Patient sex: M
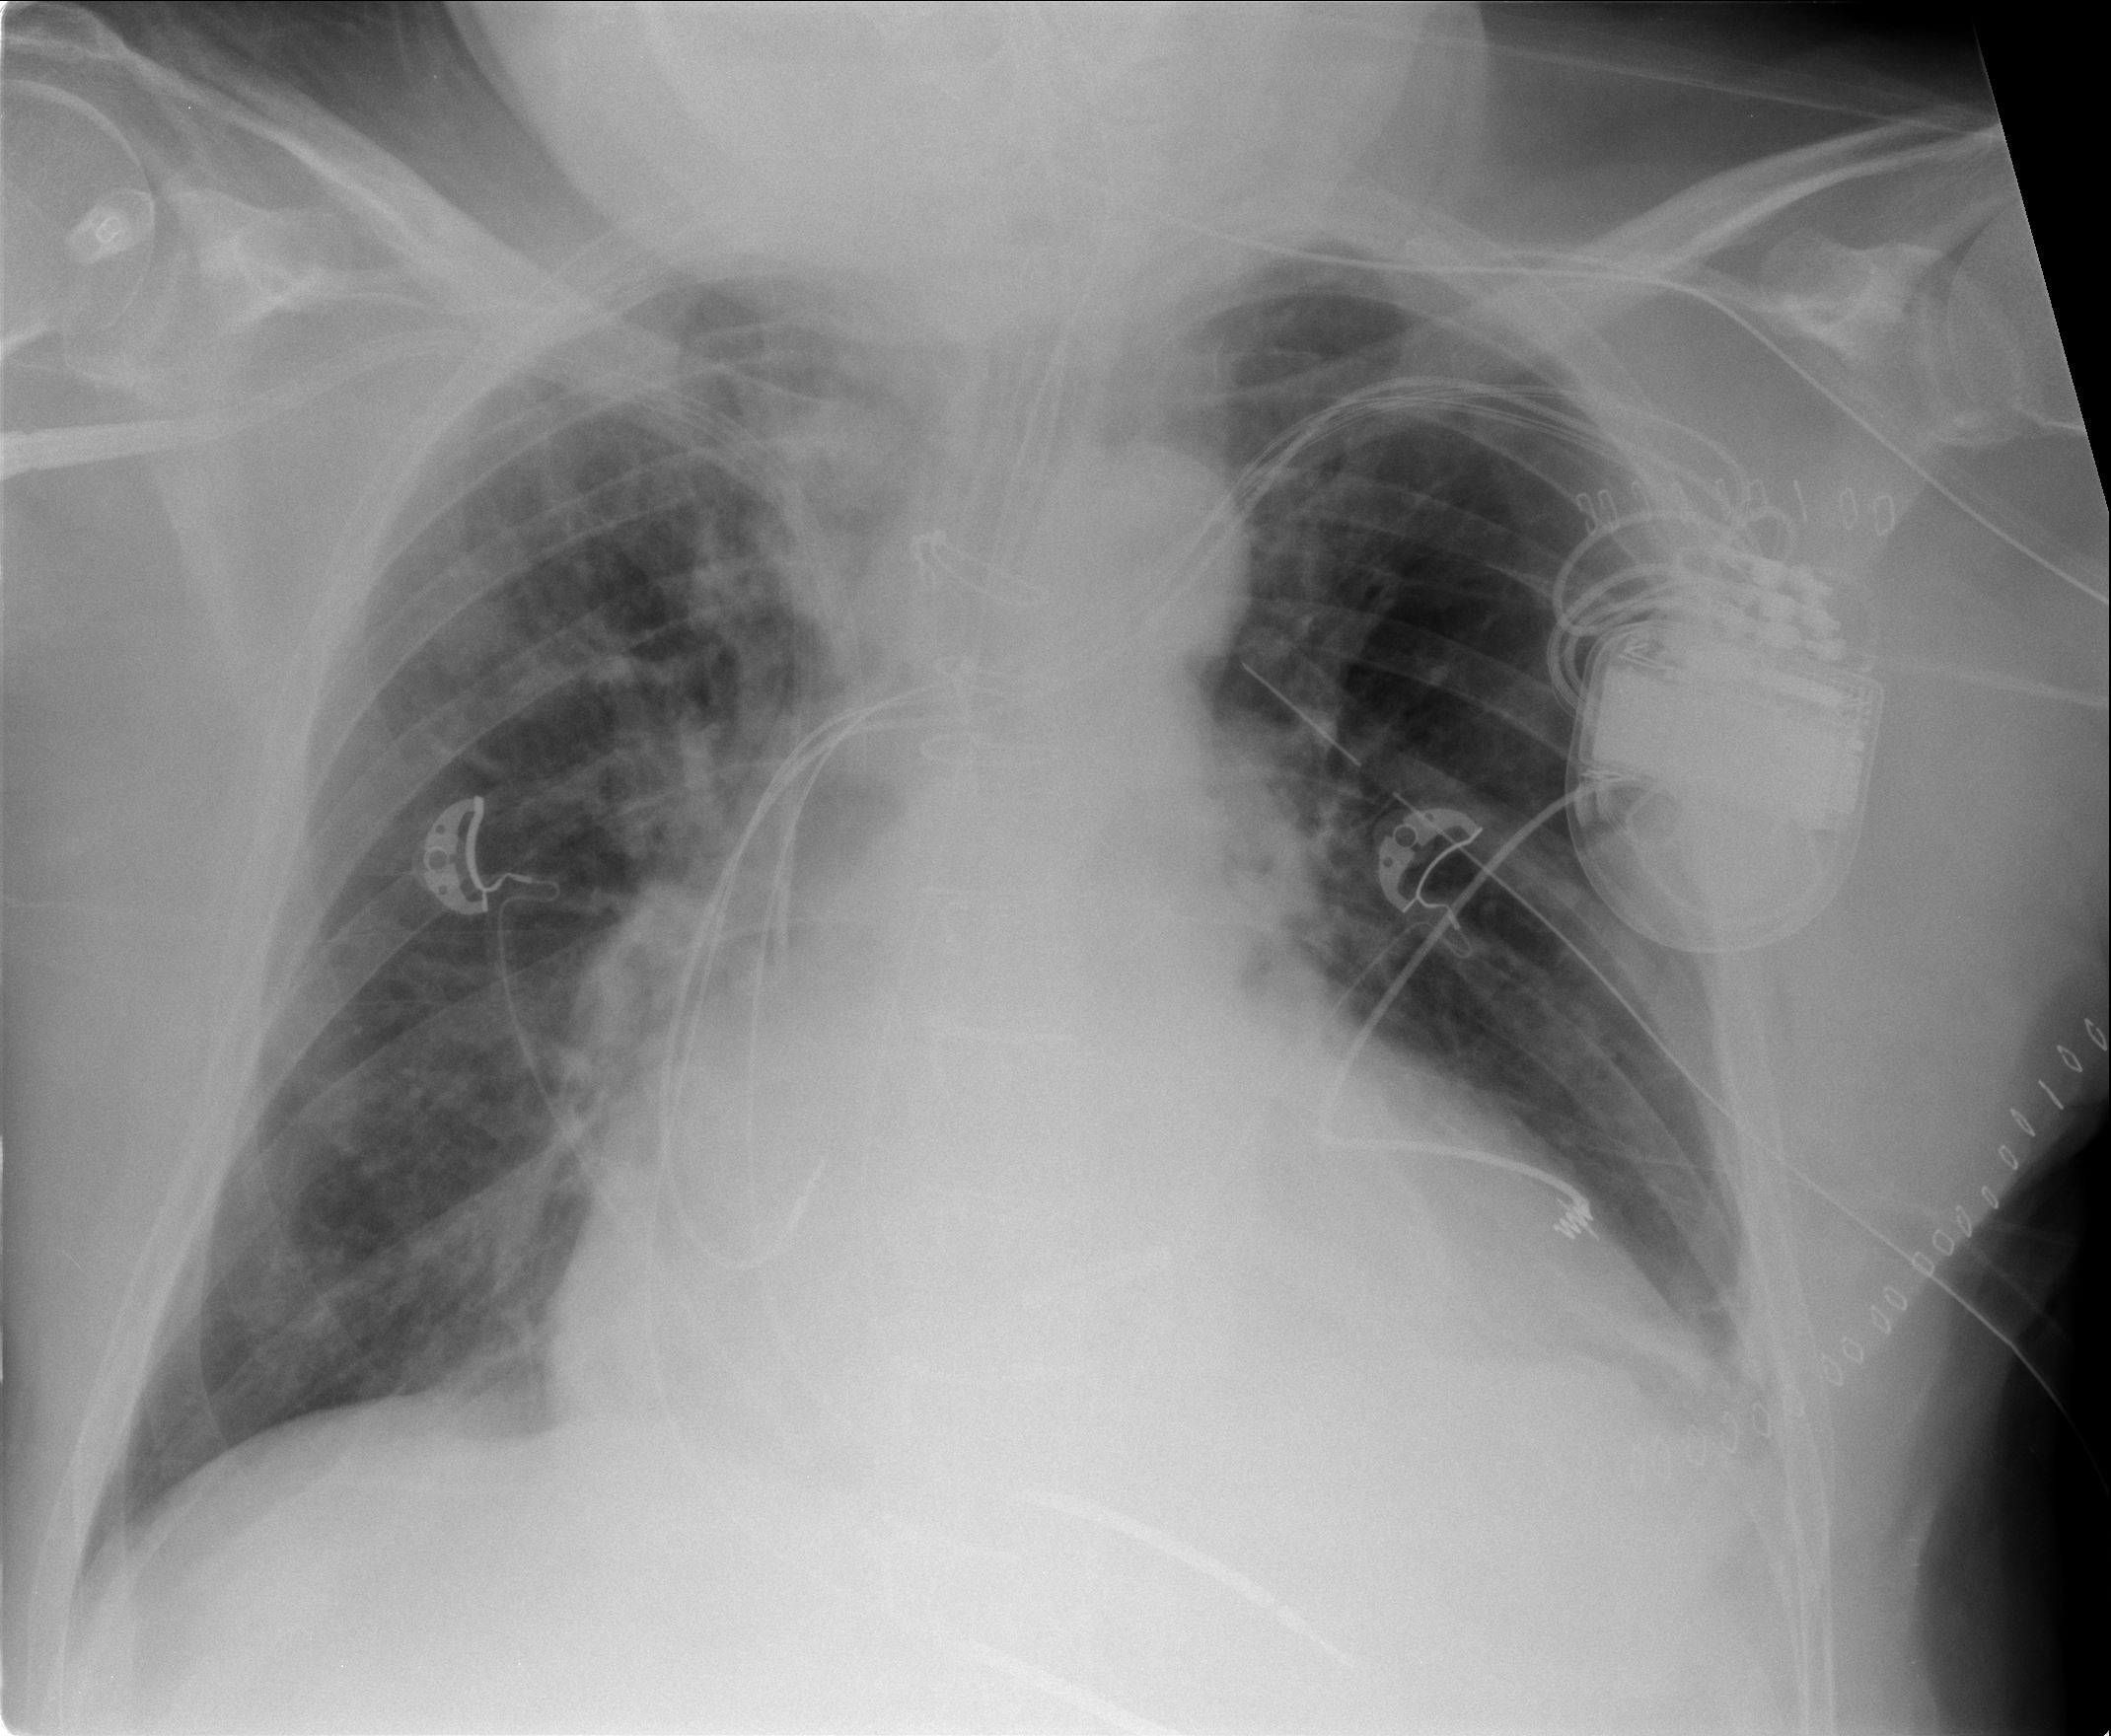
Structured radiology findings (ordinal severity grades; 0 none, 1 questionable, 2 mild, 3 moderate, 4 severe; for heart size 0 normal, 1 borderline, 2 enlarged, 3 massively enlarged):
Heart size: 3
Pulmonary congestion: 0
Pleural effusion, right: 0
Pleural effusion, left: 0
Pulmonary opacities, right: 2
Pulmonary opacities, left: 0
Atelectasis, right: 3
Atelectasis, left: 2